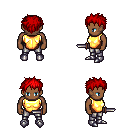
a pixel art fantasy rpg character, male body template, human, dark skin, gold chest armor, metal pants, red bedhead hairstyle, metal boots, dagger, four views (front, back, left, right), 2x2 character sprite sheet, small pixel art, hard edges, no anti-aliasing